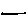
Label: line